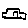
Label: car